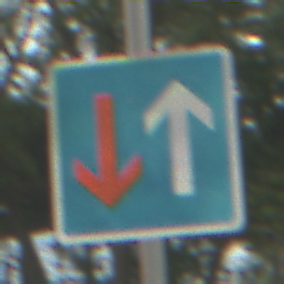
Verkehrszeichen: VorrangVorGegenverkehr
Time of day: MorningAfternoon
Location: Outdoor (Suburban)
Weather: PartlyCloudy
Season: NotSpecified
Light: Natural